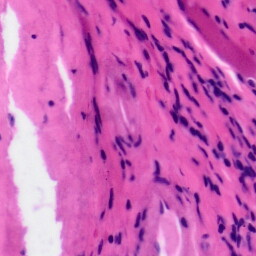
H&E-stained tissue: Tonsil